Question: I am using PHP to pull back data from within MySQL. My basic web page and query is working ok for the most part. I am using echo to dump the results out to a table on screen. The code is as follows:
'''
foreach ($dbh->query($sql) as $row){
echo "<tr>";
echo "<td'>".$row['DATAA']."</td>";
echo "<td'>".$row['DATAB']."</td>";
echo "<td'>".$row['DATAC']."</td>";
echo "</tr>";
}
$sql->closeCursor();
'''
I would like to do some slightly advanced formatting of the tables as follows:

Does anyone know if this is possible with the PHP Echo command?
I am having problems finding suggestions around the internet, due to PHP and HTML tables vs MySQL tables and rows and columns all getting mixed up on search results.
So any help or code samples would be appreciated.
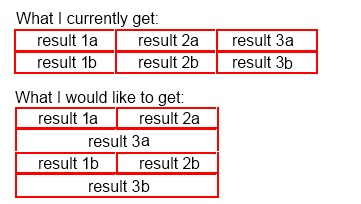
Answer: Nothing to do with echo. you need to format your html ('Use colspan') as below
'''
foreach ($dbh->query($sql) as $row){
echo '<tr>';
echo '<td>'.$row['DATAA'].'</td>';
echo '<td>'.$row['DATAB'].'</td>';
echo '</tr>';
echo '<tr>';
echo '<td colspan="2">'.$row['DATAC'].'</td>';
echo '</tr>';
}
'''